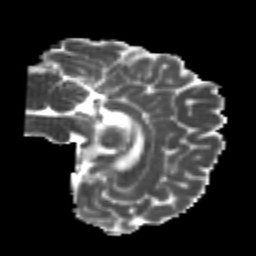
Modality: MD
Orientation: sagittal
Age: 24
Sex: male
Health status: healthy
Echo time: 0.074 s